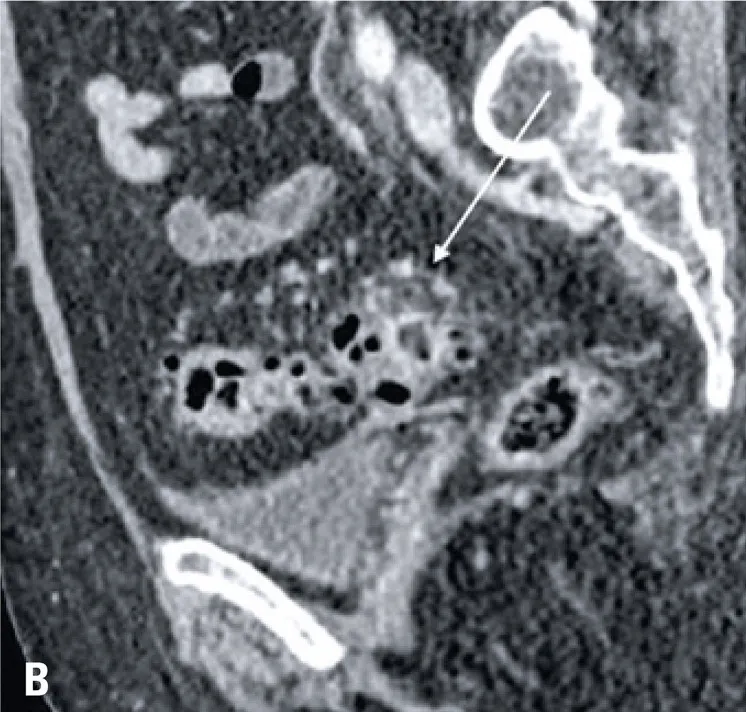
Sagital. Images of an abdomen computed tomography illustrates multiple diverticula in the sigmoid colon. One showed thickened walls (arrows) with adjacent fat stranding, findings consistent with acute diverticulitis.
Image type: radiology (ct)